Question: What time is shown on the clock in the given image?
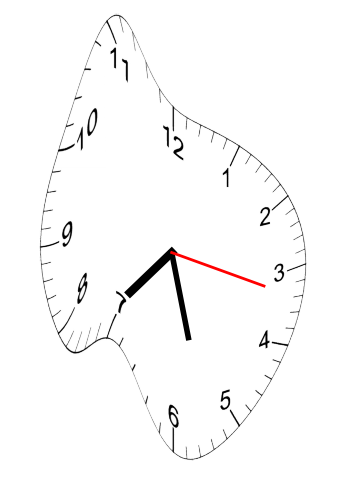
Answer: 07:27:17